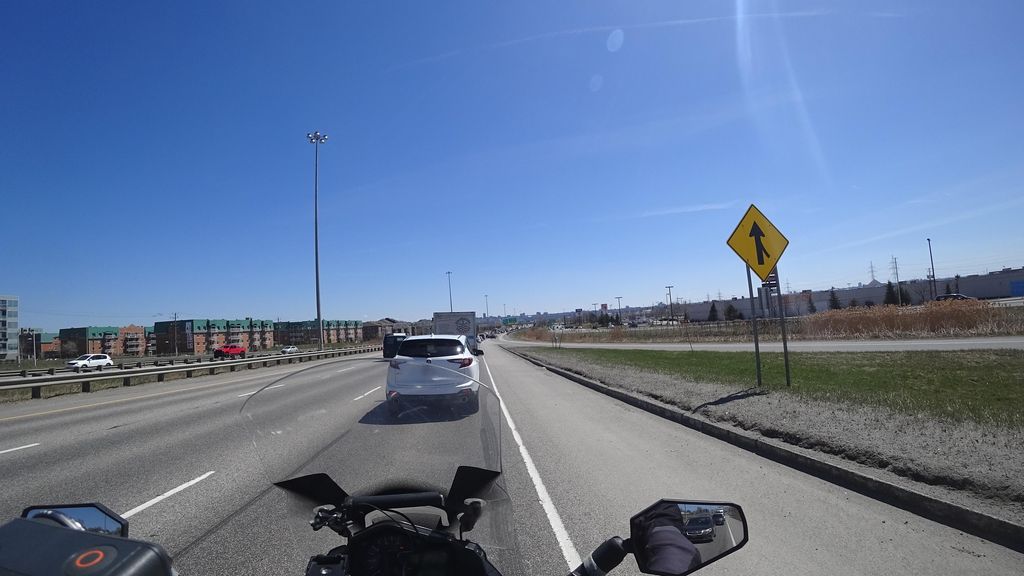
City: quebec_city